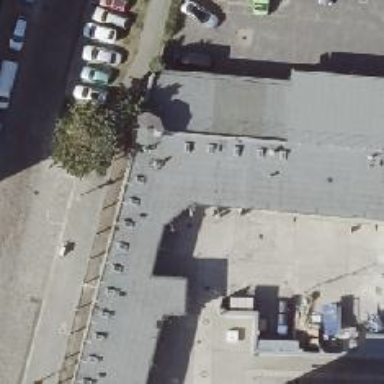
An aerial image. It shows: Cafe.